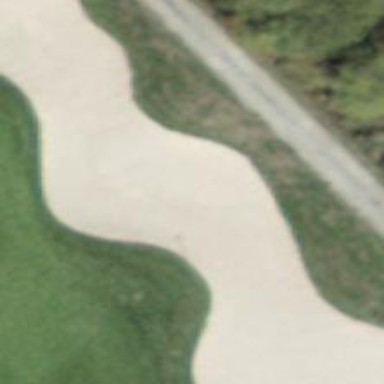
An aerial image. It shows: Sandy area is golf bunker.